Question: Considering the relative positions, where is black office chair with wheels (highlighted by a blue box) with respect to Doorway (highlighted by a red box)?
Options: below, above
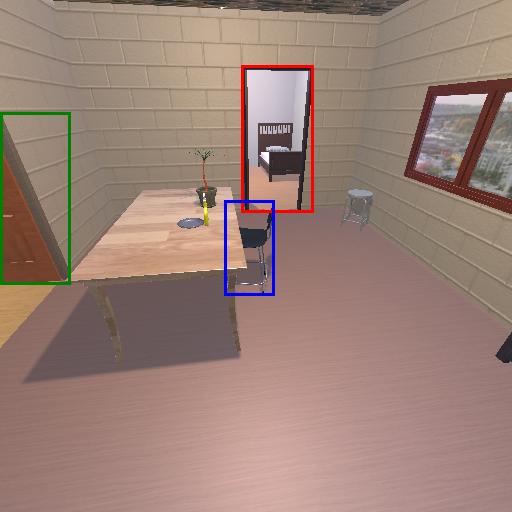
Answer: below